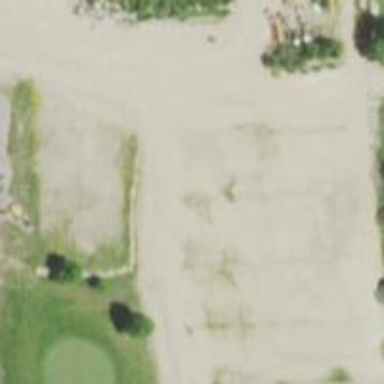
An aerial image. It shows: Golf bunker filled with natural sand.